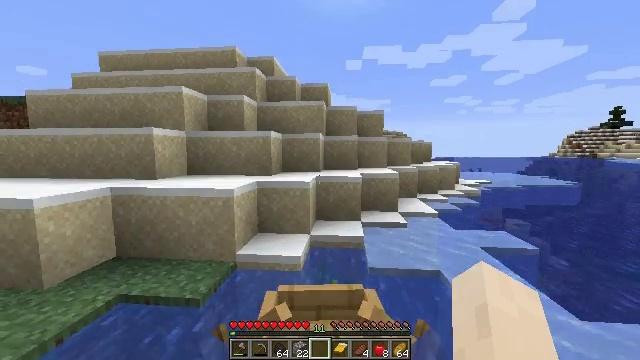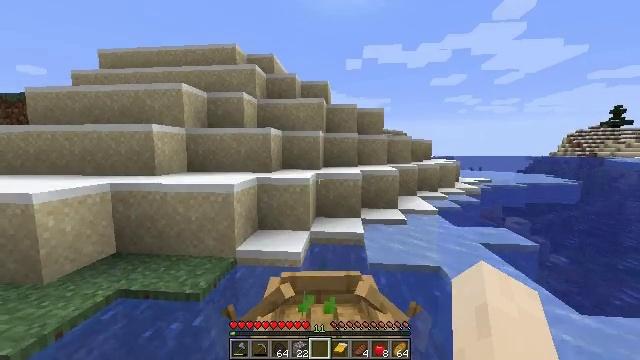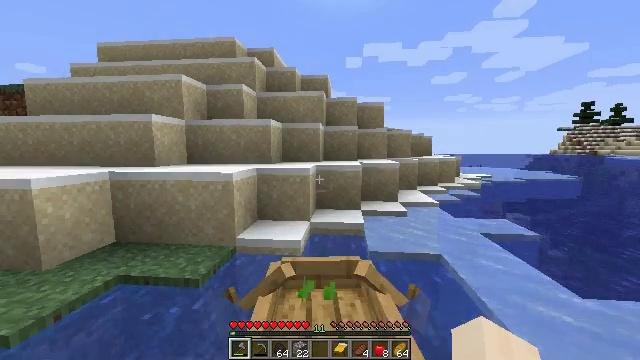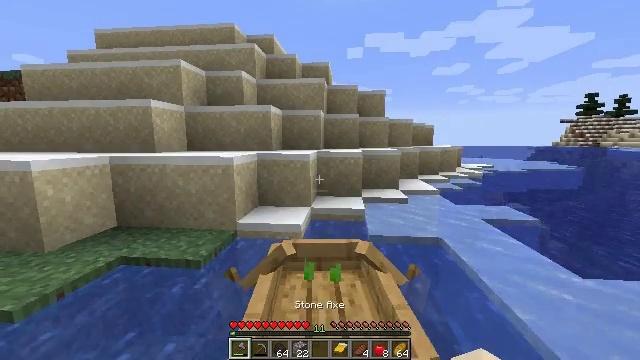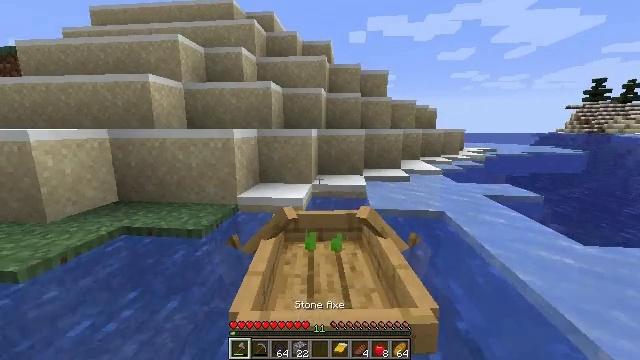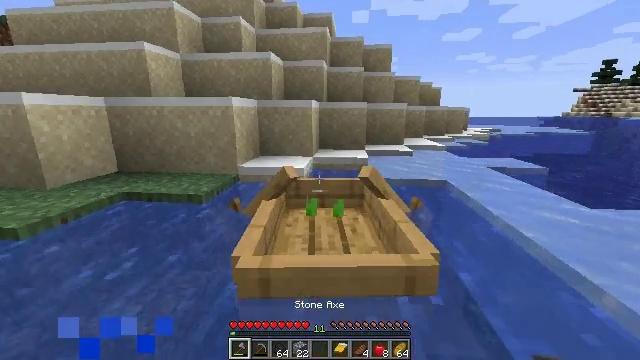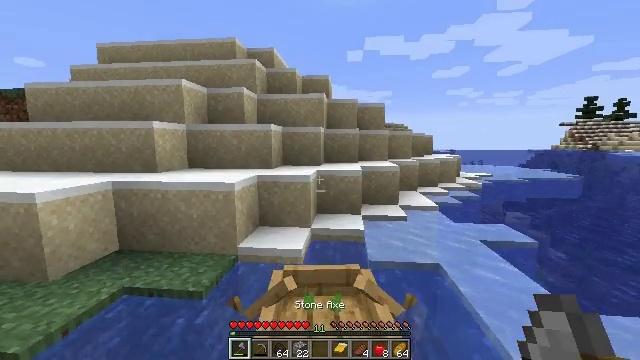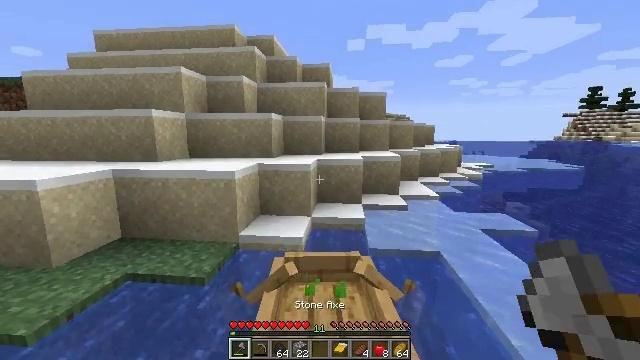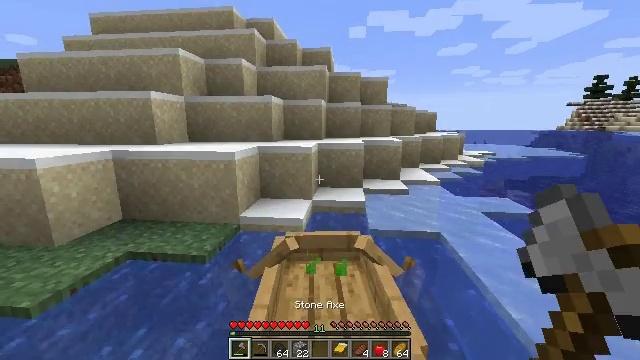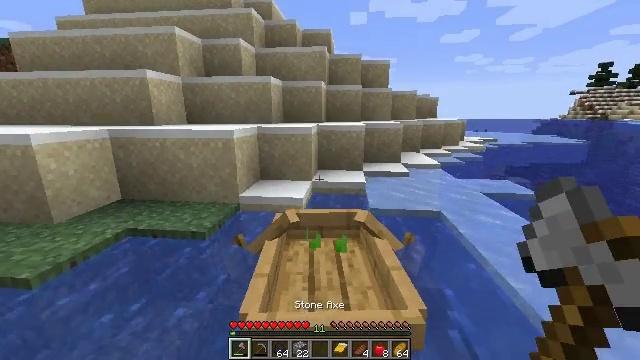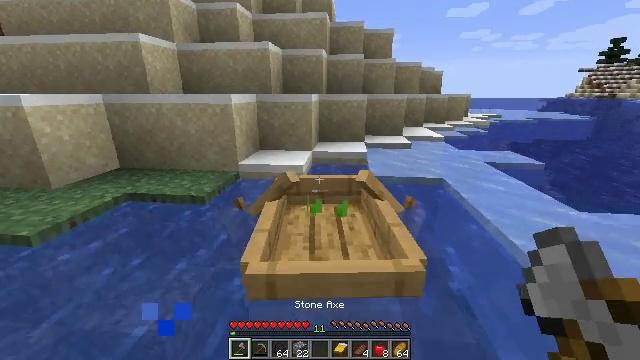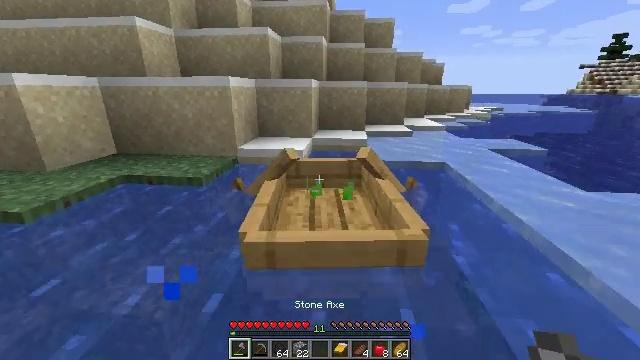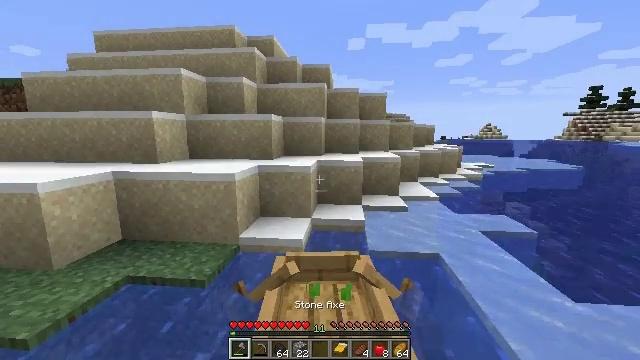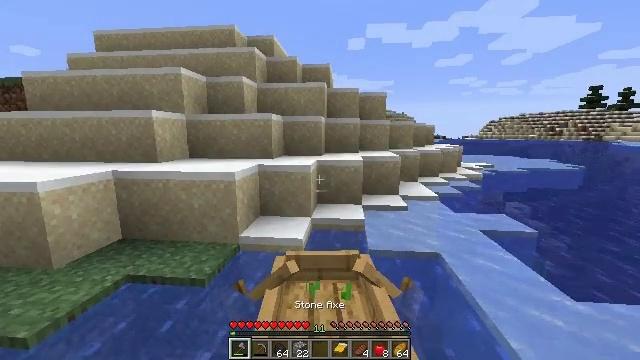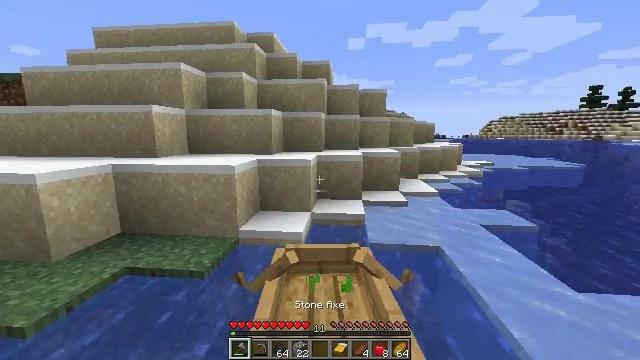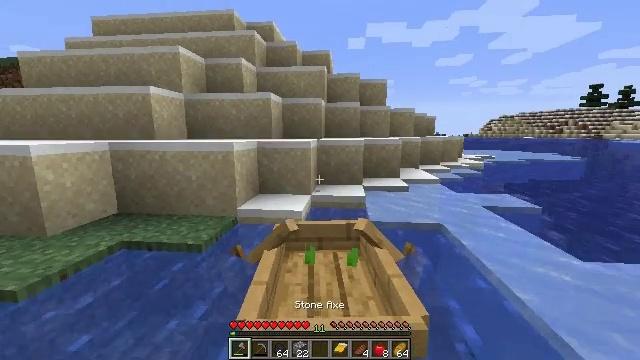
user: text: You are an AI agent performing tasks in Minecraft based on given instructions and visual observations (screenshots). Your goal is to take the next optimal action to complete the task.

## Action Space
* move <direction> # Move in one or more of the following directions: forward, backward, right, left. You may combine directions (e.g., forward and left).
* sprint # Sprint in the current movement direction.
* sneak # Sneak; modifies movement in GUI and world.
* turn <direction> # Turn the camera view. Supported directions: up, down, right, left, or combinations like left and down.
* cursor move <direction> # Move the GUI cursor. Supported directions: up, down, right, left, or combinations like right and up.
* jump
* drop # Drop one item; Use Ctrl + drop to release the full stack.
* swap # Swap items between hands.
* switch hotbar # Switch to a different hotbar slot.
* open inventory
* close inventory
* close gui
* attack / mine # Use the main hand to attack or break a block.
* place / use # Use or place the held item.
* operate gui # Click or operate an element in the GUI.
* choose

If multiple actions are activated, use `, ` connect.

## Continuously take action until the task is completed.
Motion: motion action
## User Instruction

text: Break the tall seagrass.
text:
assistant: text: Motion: no_op
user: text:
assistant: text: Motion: switch to hotbar 1
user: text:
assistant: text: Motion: turn down, switch to hotbar 1
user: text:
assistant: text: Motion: turn down, switch to hotbar 1
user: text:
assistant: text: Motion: turn down
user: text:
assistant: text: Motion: turn down
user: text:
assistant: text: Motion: turn down
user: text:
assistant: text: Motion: turn down
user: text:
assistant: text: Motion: turn down
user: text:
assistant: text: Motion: turn down
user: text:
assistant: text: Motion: no_op
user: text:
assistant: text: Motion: no_op
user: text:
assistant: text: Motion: no_op
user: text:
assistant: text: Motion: no_op
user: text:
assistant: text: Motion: no_op
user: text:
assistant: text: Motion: turn down
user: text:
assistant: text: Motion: no_op
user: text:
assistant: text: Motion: attack / mine
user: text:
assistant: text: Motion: attack / mine
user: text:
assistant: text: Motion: attack / mine
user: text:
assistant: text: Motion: attack / mine
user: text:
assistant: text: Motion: turn down, attack / mine
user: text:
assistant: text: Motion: attack / mine
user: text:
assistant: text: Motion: attack / mine
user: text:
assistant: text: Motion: attack / mine
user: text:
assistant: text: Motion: attack / mine
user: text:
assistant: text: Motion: turn down, attack / mine
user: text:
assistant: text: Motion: turn down, attack / mine
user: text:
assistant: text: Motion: turn down, attack / mine
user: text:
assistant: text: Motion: attack / mine